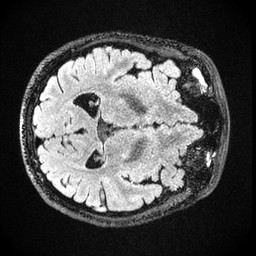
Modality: FLAIR
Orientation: axial
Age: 22
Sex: male
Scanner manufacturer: ge
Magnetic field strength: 3 T
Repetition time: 4.802 s
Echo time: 0.1169 s